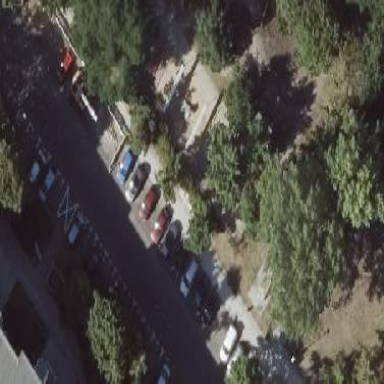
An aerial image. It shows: Street side parking available for residential area.